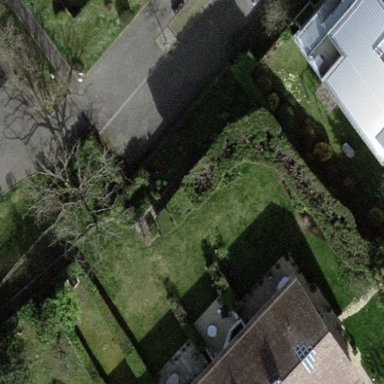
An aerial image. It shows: Garden surrounded by fence.